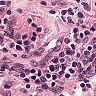
Metastatic tissue present: no